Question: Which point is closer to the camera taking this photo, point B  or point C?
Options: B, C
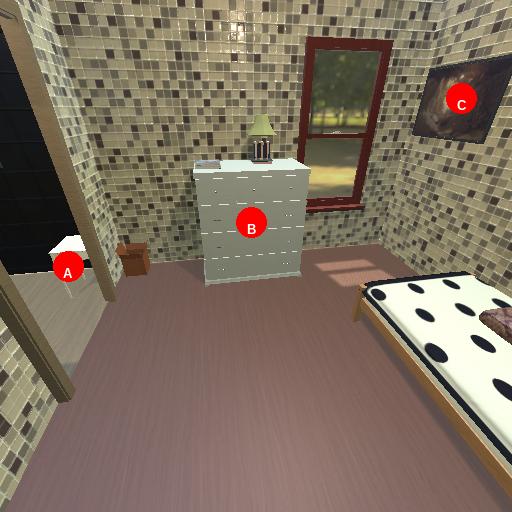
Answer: B